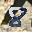
Label: 8